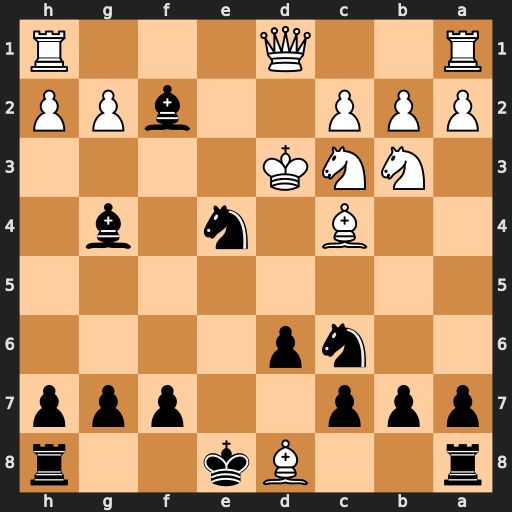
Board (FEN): r2Bk2r/ppp2ppp/2np4/8/2B1n1b1/1NNK4/PPP2bPP/R2Q3R
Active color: b
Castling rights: kq
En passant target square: -
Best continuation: Ne5+ Kxe4 f5+